Question: Is there a way to have a table, with only an outer border, but not include the bottom row. So the bottom border of the second last row makes it look like the final row. I can only use css as it's wordpress, so I can't change the html! See the picture:

The coupon code and update basket are actually the final row
***** EDIT *****
This is is the HTML (that I can't edit)
'''
<table class="shop_table cart" cellspacing="0">
<thead>
<tr>
<th class="product-remove">&nbsp;</th>
<th class="product-thumbnail">&nbsp;</th>
<th class="product-name">Product</th>
<th class="product-price">Price</th>
<th class="product-quantity">Quantity</th>
<th class="product-subtotal">Total</th>
</tr>
</thead>
<tbody>
<tr class="cart_item">
<td class="product-remove">
<a href="http://uc.petekirkwood.co.uk/basket/?remove_item=02522a2b2726fb0a03bb19f2d8d9524d&amp;_wpnonce=967f1478b0" class="remove" title="Remove this item">x</a> </td>
<td class="product-thumbnail">
<a href="http://uc.petekirkwood.co.uk/shop//tedbaker/test-product-copy"><img width="180" height="135" src="http://uc.petekirkwood.co.uk/wp-content/uploads/2015/04/TedBaker_TravelDocHolderCoral_5-180x135.jpg" class="attachment-shop_thumbnail wp-post-image" alt="TedBaker_TravelDocHolderCoral_5"></a> </td>
<td class="product-name">
<a href="http://uc.petekirkwood.co.uk/shop//tedbaker/test-product-copy">Test Product (Copy) </a> </td>
<td class="product-price">
<span class="amount">PS10.00</span> </td>
<td class="product-quantity">
<div class="quantity"><input type="number" step="1" min="0" name="cart[02522a2b2726fb0a03bb19f2d8d9524d][qty]" value="3" title="Qty" class="input-text qty text" size="4"></div>
</td>
<td class="product-subtotal">
<span class="amount">PS30.00</span> </td>
</tr>
<tr>
<td colspan="6" class="actions">
<div class="coupon">
<label for="coupon_code">Coupon:</label> <input type="text" name="coupon_code" class="input-text" id="coupon_code" value="" placeholder="Coupon code"> <input type="submit" class="button" name="apply_coupon" value="Apply Coupon">
</div>
<input type="submit" class="button" name="update_cart" value="Update Basket">
<input type="hidden" id="_wpnonce" name="_wpnonce" value="967f1478b0"><input type="hidden" name="_wp_http_referer" value="/basket/?removed_item=1"> </td>
</tr>
</tbody>
</table>
'''
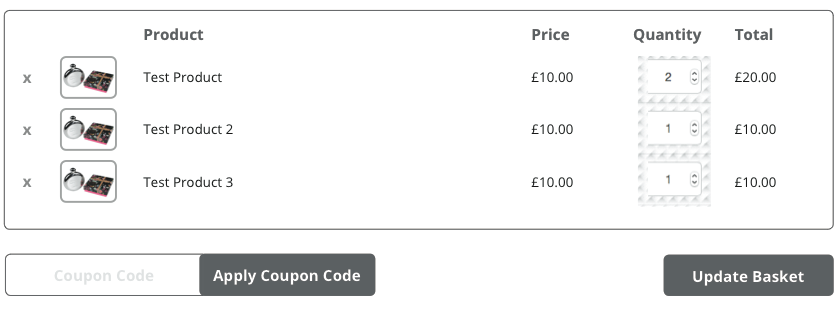
Answer: The border around the table won't be able to exclude the last row. You can remove that last row and replace it with another element (like a div or another table).
Or you could use this workaround:
'''
table {
border-collapse: collapse;
}
table tr:first-child td,
table tr:last-child td {
border-top: 1px solid black;
}
table tr:nth-last-child(n+2) td:first-child {
border-left: 1px solid black;
}
table tr:nth-last-child(n+2) td:last-child {
border-right: 1px solid black;
}
'''
<URL>
# EDIT based on comments
I added the table header row.
I found out that 'border-collapse: collapse' and 'border-radius' don't go together. Instead, you'll need to add 'cellspacing="0"' to the HTML tag of your table.
'''
table {
/*border-collapse: collapse;*/
/* border-collapse and rounded borders
don't go togehter, instead add
cellspacing="0" to your table*/
}
table tr:first-child th { /* first row */
border-top: 1px solid black;
}
table tr:nth-last-child(2) td { /* second last row */
border-bottom: 1px solid black;
}
table tr:nth-last-child(n+2) td:first-child,
table thead tr th:first-child { /* all left cells, expect the last */
border-left: 1px solid black;
}
table tr:nth-last-child(n+2) td:last-child,
table thead tr th:last-child { /* all right cells, expect the last */
border-right: 1px solid black;
}
table tr:first-child th:first-child { /* cell left top */
border-radius: 10px 0 0 0;
}
table tr:first-child th:last-child { /* cell right top */
border-radius: 0 10px 0 0;
}
table tr:nth-last-child(2) td:first-child { /* cell left bottom */
border-radius: 0 0 0 10px;
}
table tr:nth-last-child(2) td:last-child { /* cell right bottom */
border-radius: 0 0 10px 0;
}
'''
<URL>
<URL>